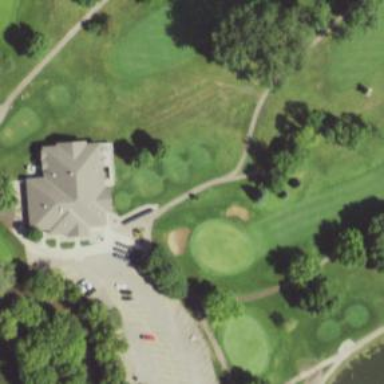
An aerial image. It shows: View of golf hole.